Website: home-depot
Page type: added-to-cart
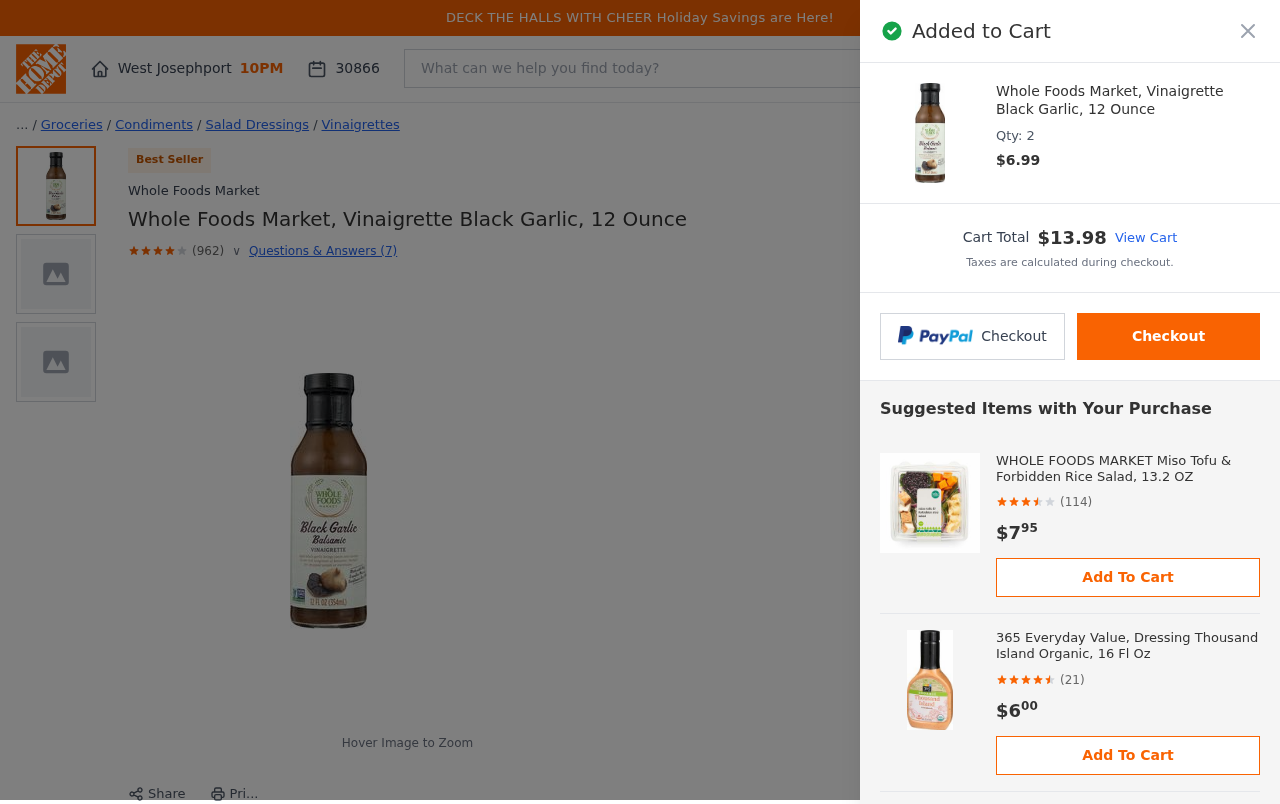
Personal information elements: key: PII_CITY
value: West Josephport
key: PII_POSTCODE
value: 30866
Product elements: key: PRODUCT1_BRAND
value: Whole Foods Market
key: PRODUCT1_BREADCRUMB
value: Groceries
Condiments
Salad Dressings
Vinaigrettes
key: PRODUCT1_NAME
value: Whole Foods Market, Vinaigrette Black Garlic, 12 Ounce
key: PRODUCT1_NUM_RATINGS
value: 962
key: PRODUCT1_PRICE
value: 6.99
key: PRODUCT1_QUANTITY
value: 2
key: PRODUCT1_RATING
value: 4
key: PRODUCT2_NAME
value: WHOLE FOODS MARKET Miso Tofu & Forbidden Rice Salad, 13.2 OZ
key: PRODUCT2_NUM_RATINGS
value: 114
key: PRODUCT2_PRICE
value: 7.95
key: PRODUCT2_RATING
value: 3.7
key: PRODUCT3_NAME
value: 365 Everyday Value, Dressing Thousand Island Organic, 16 Fl Oz
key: PRODUCT3_NUM_RATINGS
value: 21
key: PRODUCT3_PRICE
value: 6
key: PRODUCT3_RATING
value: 4.6
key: PRODUCT4_NAME
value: Essentials Certificate Photo Frames 8.5x11 inch, Glass Picture Frame, 2 Pack
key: PRODUCT4_PRICE
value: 14.99
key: PRODUCT5_NAME
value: Stone & Beam Modern Steel-Framed Vanity Light with Clear Blown-Glass Shade, 10.68" H, Oil-Rubbed Bro
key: PRODUCT5_NUM_RATINGS
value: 76
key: PRODUCT5_PRICE
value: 82.49
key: PRODUCT5_RATING
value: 4.1
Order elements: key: ORDER_TOTAL
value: $13.98
Search elements: key: HEADER_SEARCH
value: What can we help you find today?